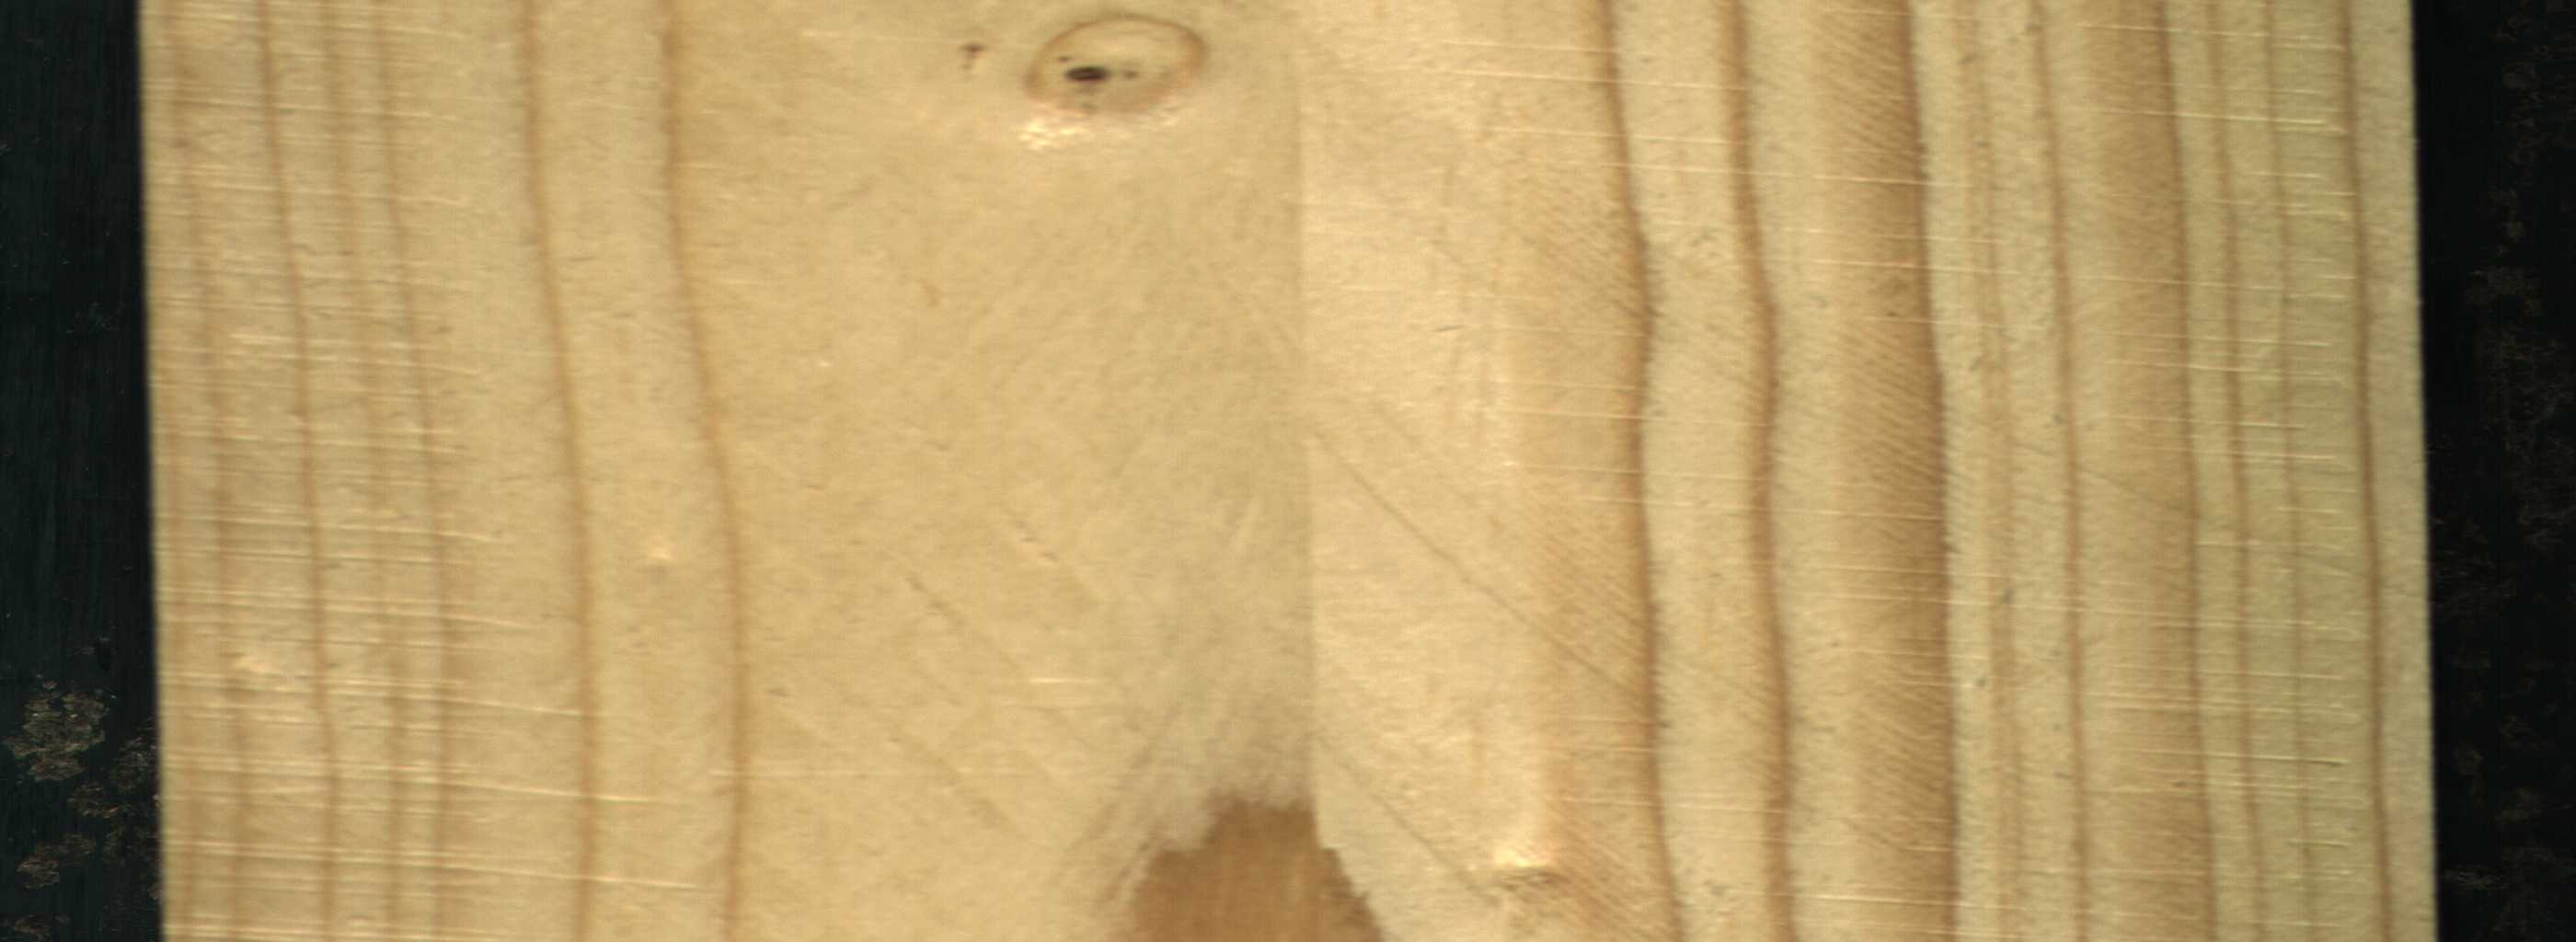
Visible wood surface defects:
Live_Knot